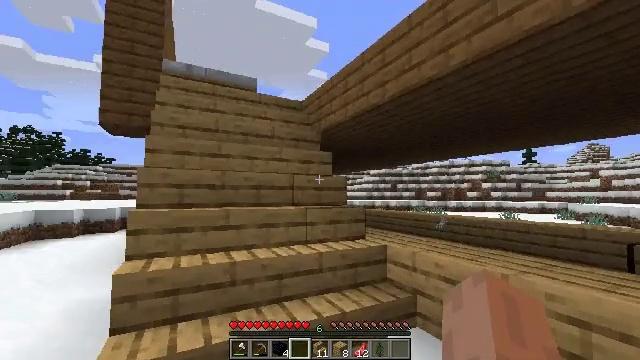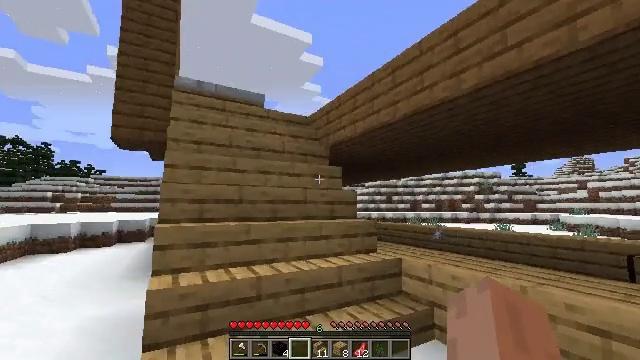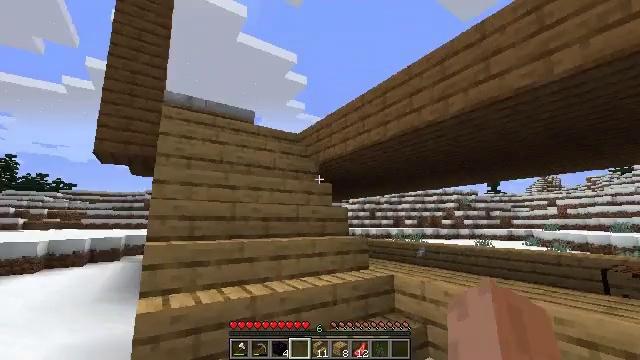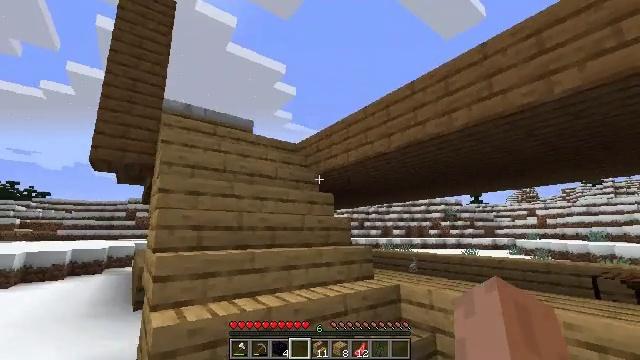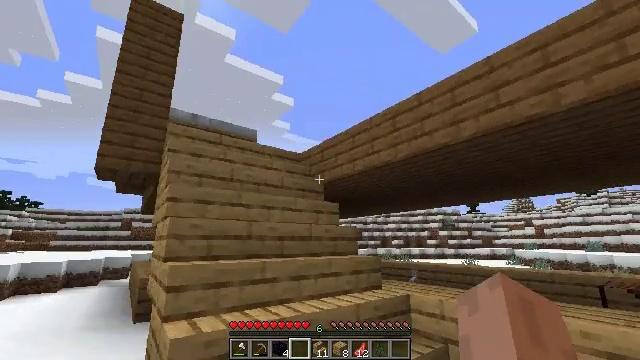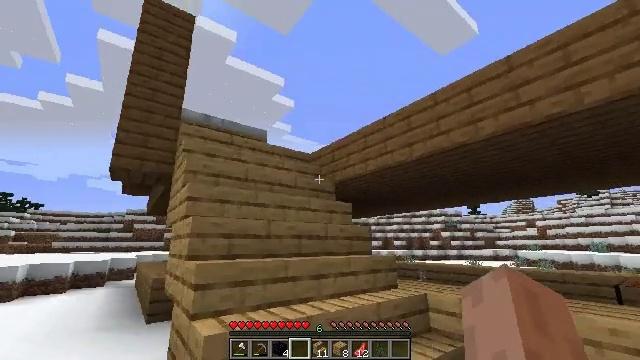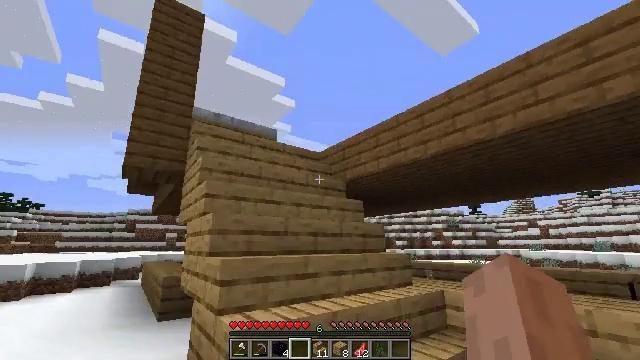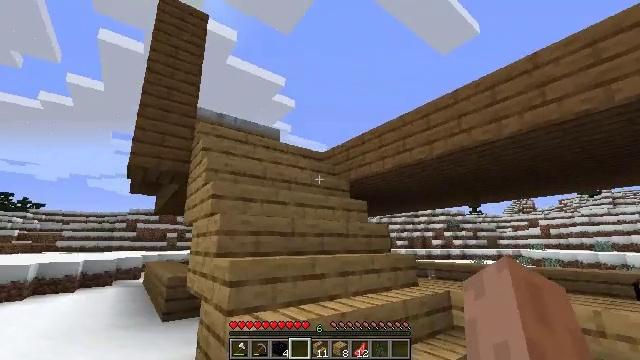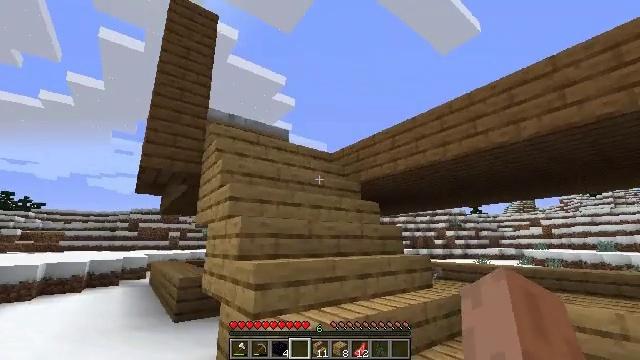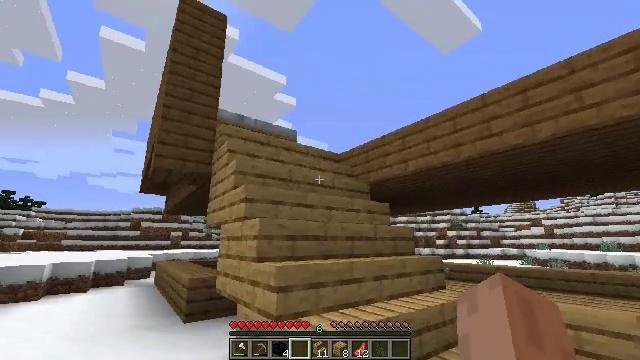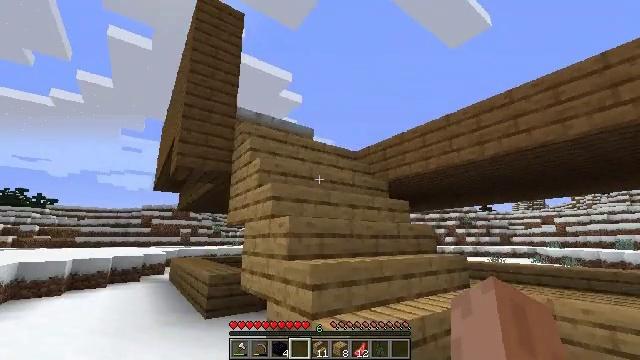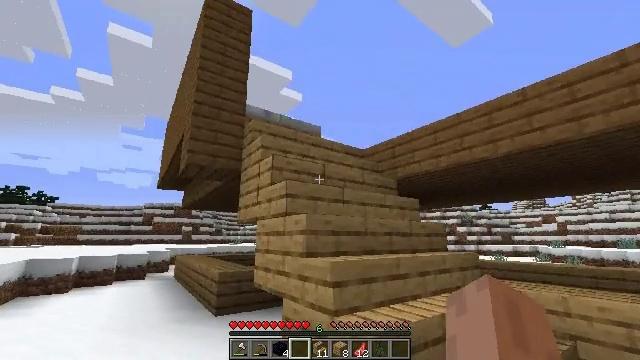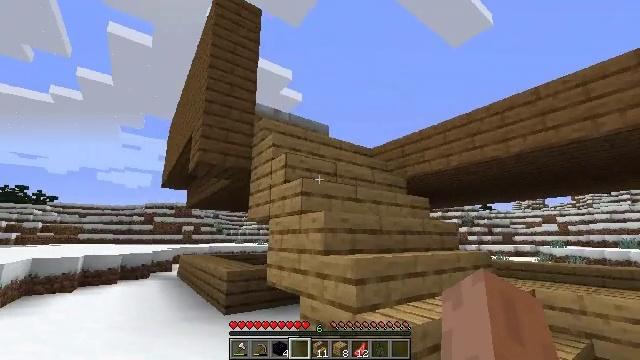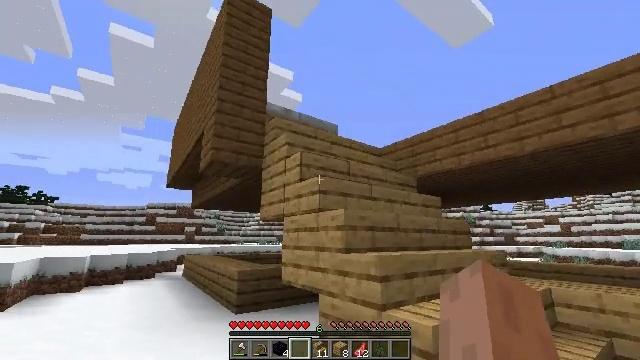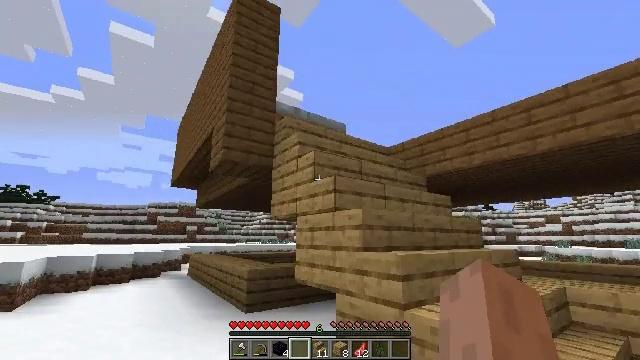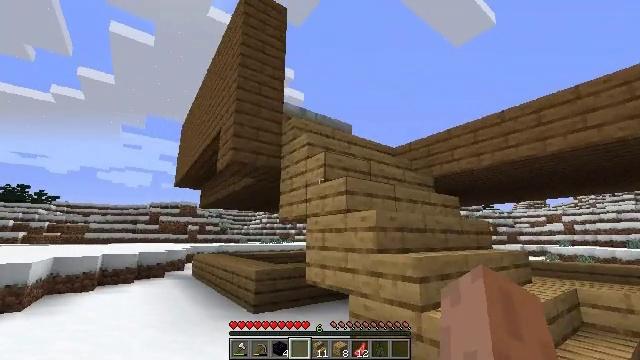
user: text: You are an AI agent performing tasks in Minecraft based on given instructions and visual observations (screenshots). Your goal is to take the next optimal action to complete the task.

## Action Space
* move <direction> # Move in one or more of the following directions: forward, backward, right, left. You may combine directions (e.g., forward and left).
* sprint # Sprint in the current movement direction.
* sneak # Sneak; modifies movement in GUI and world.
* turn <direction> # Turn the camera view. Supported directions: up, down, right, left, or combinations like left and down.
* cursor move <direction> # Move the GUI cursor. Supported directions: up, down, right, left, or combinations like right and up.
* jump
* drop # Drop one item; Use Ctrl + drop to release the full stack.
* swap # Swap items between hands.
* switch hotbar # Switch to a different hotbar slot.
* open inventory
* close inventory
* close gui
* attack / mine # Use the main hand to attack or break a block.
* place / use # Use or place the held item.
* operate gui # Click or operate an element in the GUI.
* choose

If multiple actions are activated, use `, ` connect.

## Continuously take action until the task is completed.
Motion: motion action
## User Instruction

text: Harvest spruce planks for building.
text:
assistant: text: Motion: move left, turn right and up
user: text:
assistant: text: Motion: move left, turn right and up
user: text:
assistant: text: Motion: move left, turn right and up
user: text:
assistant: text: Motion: move left, turn up
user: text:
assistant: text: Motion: move left
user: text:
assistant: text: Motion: move left
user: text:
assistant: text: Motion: move left
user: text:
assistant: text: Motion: move left
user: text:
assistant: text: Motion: move left
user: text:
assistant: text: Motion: move left, turn left
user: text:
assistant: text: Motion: move left
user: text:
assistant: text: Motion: move left
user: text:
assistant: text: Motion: move left
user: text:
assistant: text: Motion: move left
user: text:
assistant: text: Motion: move left
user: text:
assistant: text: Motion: move left
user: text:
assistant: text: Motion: move left
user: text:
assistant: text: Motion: move left
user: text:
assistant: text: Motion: move left
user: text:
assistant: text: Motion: move left
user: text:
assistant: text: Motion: move left
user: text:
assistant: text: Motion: move left
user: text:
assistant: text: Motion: no_op
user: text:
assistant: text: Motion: no_op
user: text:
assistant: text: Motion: move left
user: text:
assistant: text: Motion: move left
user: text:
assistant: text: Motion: move left
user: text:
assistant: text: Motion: move left
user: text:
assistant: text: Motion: move left
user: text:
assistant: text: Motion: move left, sprint